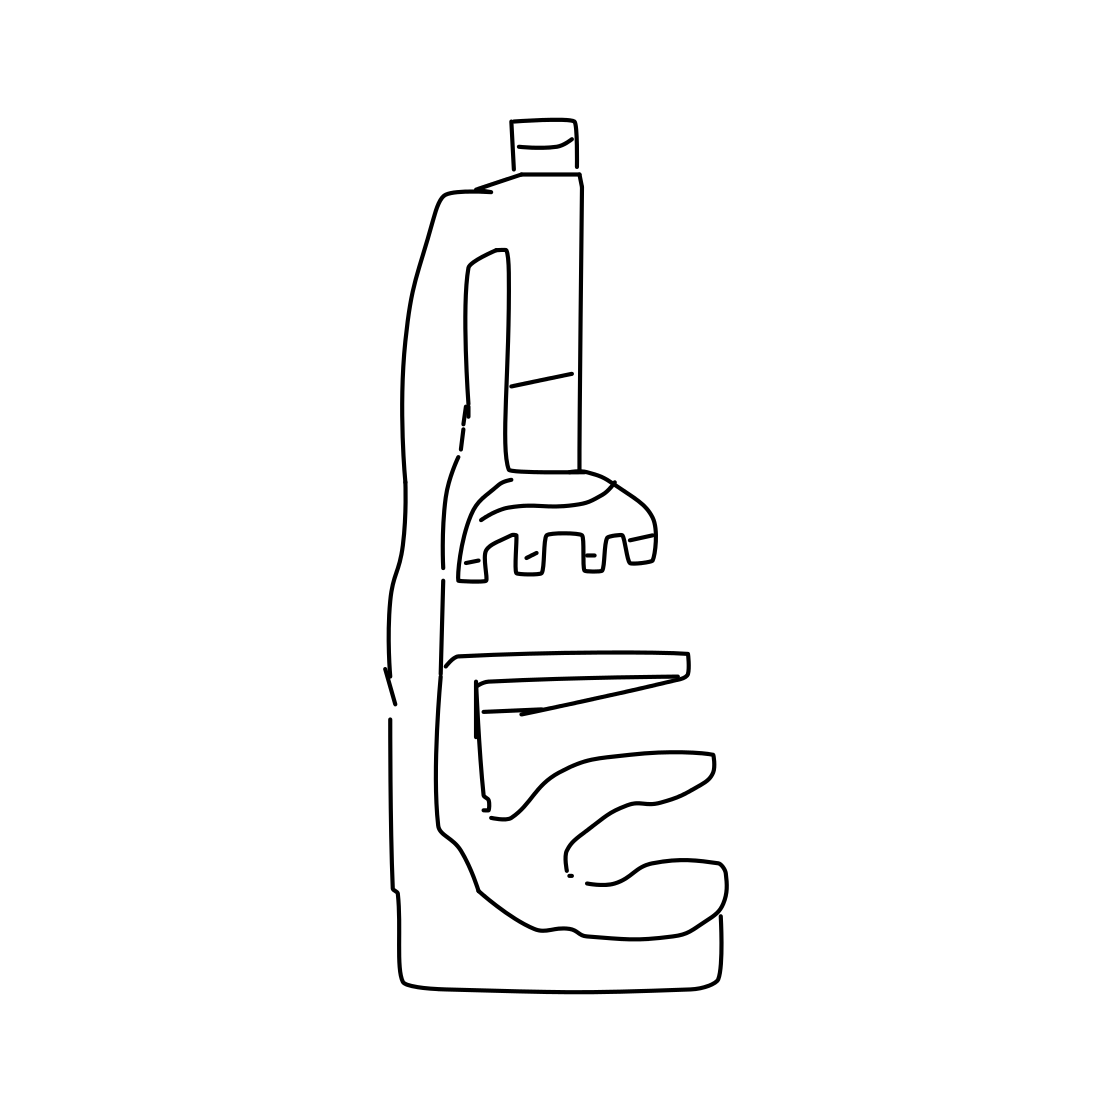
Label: microscope